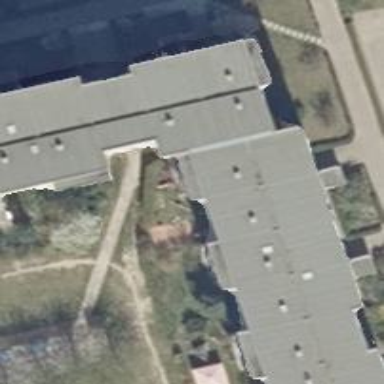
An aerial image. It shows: Flat-roofed apartment building.